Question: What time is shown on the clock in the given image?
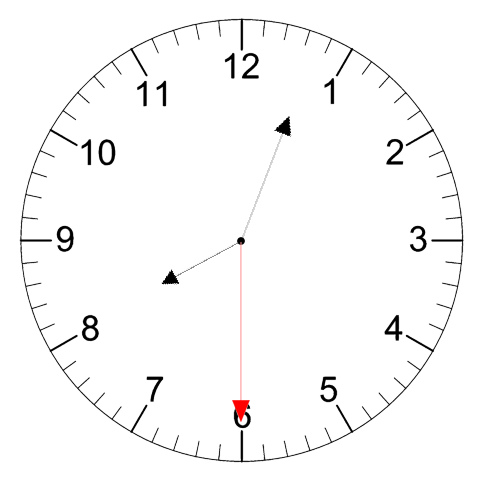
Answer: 08:03:30